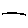
Label: line